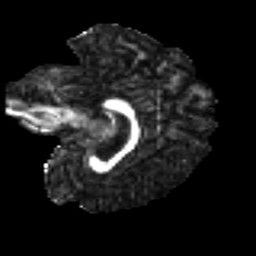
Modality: FA
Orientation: sagittal
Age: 24
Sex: male
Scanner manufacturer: ge
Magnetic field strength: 3 T
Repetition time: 7.8 s
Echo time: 0.0606 s